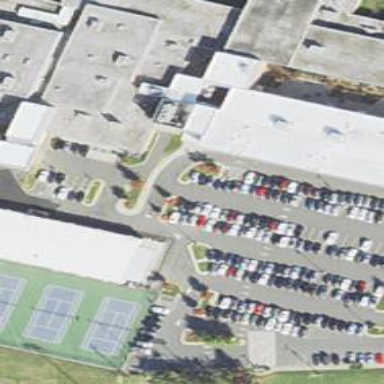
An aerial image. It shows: Parking space is available.